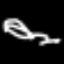
Label: squiggle